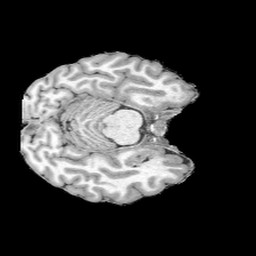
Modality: UNIT1
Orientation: axial